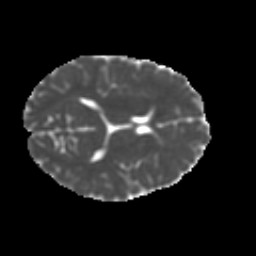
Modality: MD
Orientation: axial
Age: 16
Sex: male
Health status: ill
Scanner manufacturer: ge
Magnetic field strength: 3 T
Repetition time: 7.031 s
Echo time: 0.0835 s